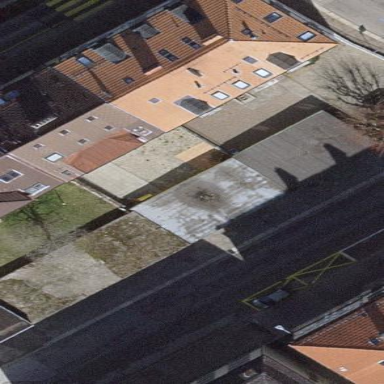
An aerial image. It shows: Garages with flat roofs.